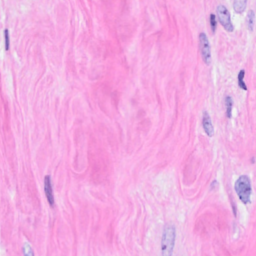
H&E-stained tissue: Breast